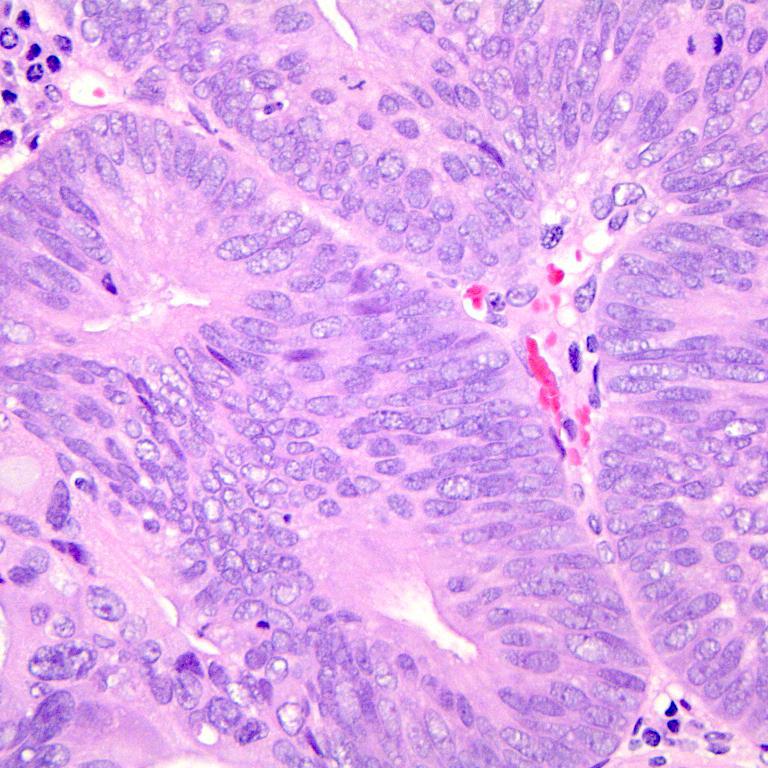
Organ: colon
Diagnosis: adenocarcinomas